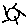
Label: sun